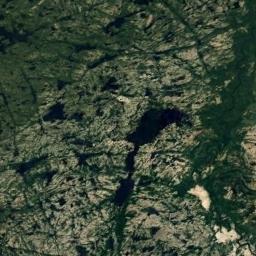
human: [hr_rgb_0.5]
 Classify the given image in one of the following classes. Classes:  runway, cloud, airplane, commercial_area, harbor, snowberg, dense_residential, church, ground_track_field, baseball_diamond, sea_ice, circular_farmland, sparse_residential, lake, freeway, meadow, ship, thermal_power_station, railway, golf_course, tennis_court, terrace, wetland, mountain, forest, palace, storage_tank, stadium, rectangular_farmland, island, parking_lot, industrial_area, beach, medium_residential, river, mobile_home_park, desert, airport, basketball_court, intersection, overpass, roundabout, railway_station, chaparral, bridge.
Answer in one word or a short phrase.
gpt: wetland